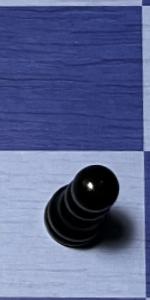
Label: Pawn_Black